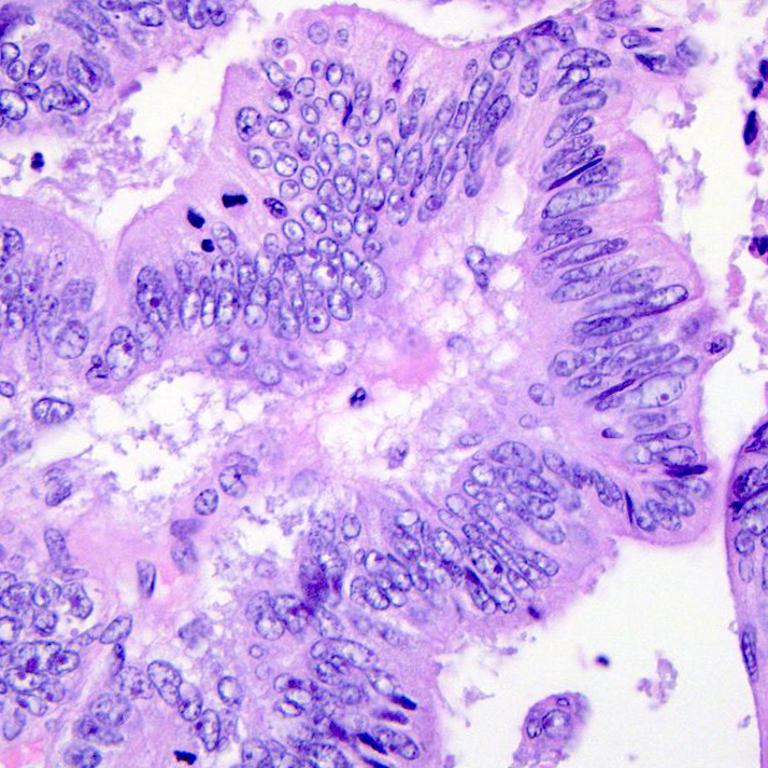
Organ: colon
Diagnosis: adenocarcinomas